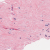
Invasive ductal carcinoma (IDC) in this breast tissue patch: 0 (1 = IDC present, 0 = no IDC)